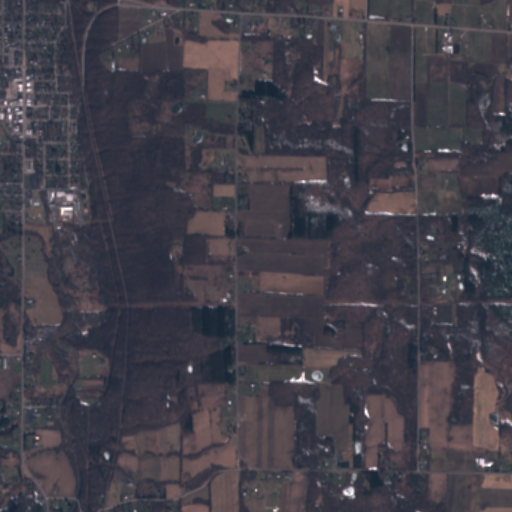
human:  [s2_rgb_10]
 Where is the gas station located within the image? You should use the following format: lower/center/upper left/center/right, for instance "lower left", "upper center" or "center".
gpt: The gas station is located in the upper left of the image.
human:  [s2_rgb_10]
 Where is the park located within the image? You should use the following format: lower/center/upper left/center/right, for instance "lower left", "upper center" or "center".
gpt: The park is located in the center left of the image.
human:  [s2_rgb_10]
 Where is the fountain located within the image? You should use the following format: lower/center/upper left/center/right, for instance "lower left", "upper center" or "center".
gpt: The fountain is located in the upper left of the image.
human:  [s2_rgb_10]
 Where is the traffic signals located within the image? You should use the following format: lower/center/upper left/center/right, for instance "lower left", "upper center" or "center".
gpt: The traffic signals is located in the upper left of the image.
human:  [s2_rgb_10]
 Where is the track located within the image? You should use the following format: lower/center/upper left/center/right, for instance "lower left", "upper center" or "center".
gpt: There is no track in the image.